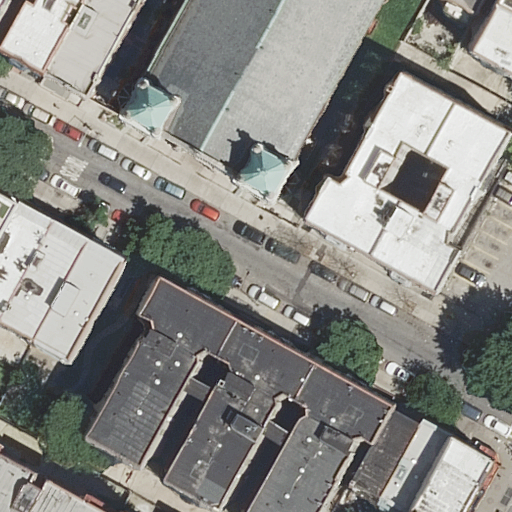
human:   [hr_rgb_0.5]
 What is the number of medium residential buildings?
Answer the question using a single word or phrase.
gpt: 7

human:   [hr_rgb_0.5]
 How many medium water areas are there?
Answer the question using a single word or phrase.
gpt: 0

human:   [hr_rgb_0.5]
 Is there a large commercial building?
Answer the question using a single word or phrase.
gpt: no

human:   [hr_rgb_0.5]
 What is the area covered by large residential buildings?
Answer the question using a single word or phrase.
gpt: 2656m2

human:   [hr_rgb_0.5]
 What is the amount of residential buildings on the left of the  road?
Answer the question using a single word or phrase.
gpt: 8

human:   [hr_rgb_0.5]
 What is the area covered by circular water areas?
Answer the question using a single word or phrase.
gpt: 0m2

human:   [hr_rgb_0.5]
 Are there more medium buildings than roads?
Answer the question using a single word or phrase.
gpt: yes

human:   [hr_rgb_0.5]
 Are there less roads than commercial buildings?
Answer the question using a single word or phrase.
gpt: no

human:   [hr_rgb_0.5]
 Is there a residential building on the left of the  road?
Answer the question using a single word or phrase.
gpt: yes

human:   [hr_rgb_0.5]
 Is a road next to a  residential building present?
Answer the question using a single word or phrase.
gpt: yes

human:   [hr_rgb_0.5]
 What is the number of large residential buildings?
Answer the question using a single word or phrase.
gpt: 2

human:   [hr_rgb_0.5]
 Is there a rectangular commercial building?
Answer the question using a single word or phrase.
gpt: no

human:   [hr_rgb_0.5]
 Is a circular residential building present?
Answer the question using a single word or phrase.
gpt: no

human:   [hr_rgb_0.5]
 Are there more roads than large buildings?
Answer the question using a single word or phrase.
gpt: no

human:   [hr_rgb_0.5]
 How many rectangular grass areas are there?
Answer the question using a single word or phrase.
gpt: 0

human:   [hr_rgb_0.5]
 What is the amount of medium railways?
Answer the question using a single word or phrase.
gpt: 0

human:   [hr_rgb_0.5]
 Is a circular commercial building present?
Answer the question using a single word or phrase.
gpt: no

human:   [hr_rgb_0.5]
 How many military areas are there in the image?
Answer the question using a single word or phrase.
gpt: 0

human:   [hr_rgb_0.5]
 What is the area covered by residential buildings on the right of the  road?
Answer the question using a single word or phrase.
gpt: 1386m2

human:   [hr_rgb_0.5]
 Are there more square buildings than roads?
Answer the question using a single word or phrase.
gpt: no

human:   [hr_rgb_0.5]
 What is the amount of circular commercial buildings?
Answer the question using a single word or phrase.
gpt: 0

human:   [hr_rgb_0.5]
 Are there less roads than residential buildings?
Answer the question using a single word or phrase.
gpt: yes

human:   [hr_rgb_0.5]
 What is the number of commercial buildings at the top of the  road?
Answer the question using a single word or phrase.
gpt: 0

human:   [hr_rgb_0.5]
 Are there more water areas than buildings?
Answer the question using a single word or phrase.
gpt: no

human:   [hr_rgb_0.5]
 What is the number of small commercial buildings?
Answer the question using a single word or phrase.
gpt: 0

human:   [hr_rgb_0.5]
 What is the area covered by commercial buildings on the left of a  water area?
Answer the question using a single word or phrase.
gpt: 0m2

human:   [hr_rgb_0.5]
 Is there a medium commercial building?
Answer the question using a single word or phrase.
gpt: no

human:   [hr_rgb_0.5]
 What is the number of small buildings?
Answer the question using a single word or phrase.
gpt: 7

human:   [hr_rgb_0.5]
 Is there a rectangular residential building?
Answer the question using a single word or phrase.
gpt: yes

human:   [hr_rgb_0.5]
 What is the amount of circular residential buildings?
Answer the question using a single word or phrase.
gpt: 0

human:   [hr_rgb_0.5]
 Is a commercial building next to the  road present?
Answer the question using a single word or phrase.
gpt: no

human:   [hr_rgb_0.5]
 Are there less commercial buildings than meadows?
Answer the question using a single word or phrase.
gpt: no

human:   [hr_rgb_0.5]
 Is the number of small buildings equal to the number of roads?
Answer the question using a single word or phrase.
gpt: no

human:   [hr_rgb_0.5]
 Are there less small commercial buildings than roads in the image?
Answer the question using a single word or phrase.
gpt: yes

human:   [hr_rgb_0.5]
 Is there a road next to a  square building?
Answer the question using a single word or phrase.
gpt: no

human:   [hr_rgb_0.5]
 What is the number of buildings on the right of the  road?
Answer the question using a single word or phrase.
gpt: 6